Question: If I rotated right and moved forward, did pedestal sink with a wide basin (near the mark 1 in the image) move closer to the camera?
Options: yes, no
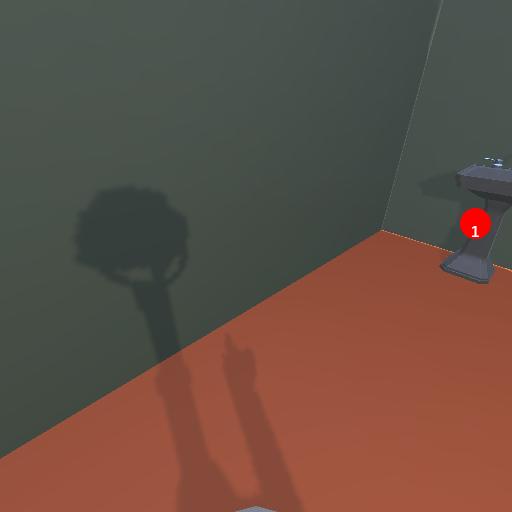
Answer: yes